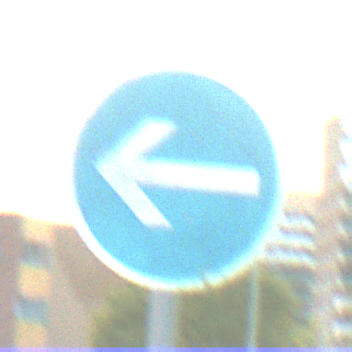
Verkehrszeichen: VorgeschriebeneFahrtrichtungHierLinks
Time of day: MorningAfternoon
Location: Outdoor (Urban)
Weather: PartlyCloudy
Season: NotSpecified
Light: Natural